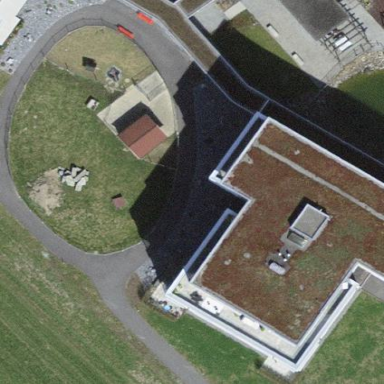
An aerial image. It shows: Building.